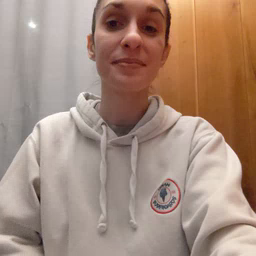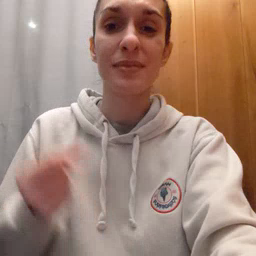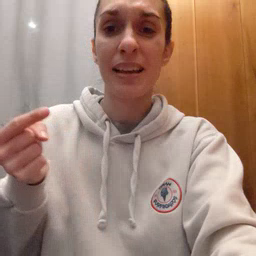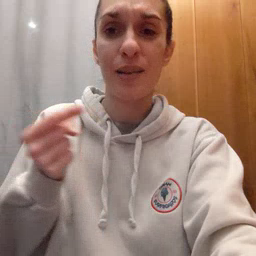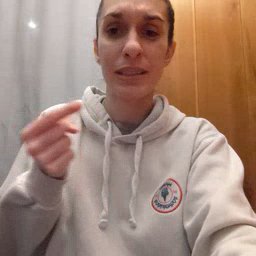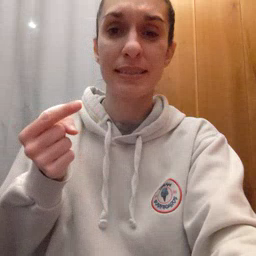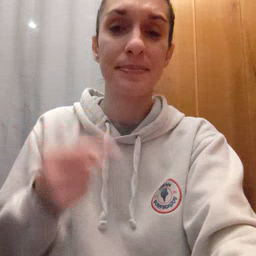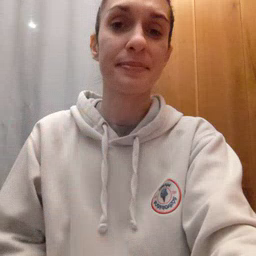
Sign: owie